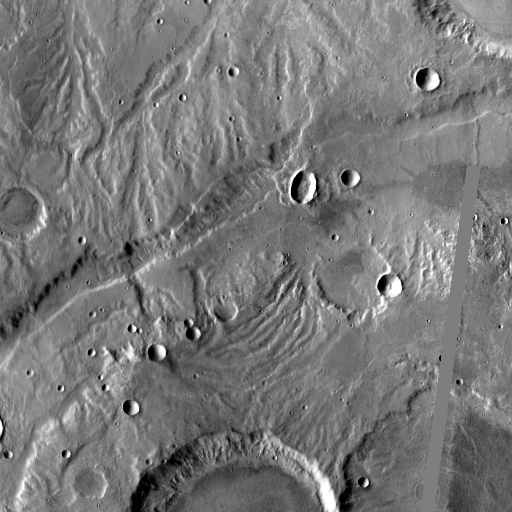
Crater classes present: Background, Other, Buried